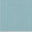
Piece: xx